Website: walmart
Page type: billing-address
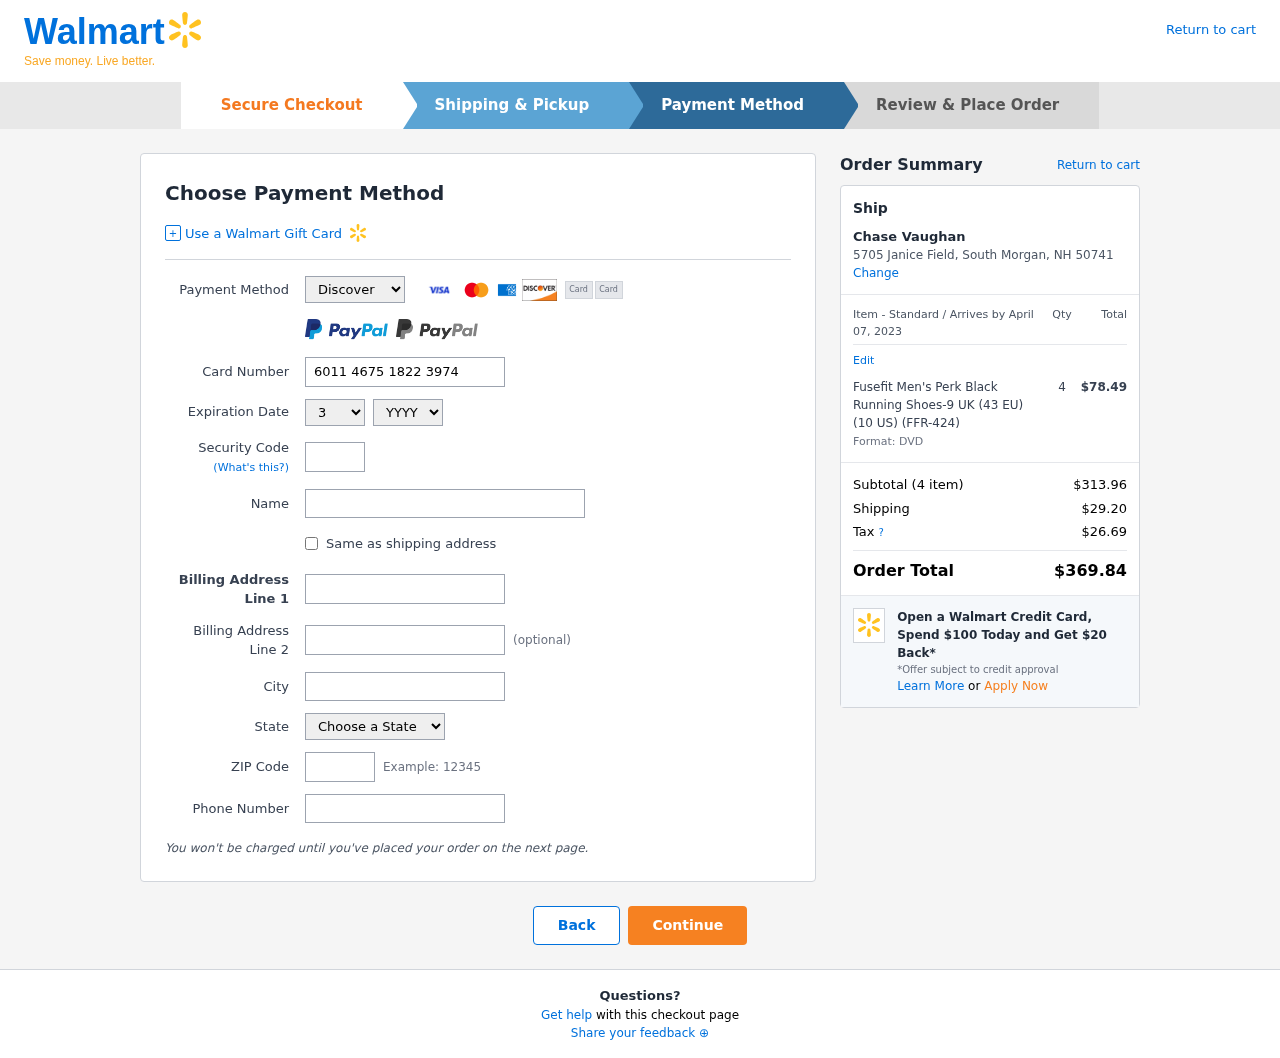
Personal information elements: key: PII_CARD_CVV
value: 827
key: PII_CARD_EXPIRY_MONTH
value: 03
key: PII_CARD_EXPIRY_YEAR
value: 30
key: PII_CARD_NUMBER
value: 6011 4675 1822 3974
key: PII_CARD_TYPE
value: Discover
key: PII_CITY
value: South Morgan
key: PII_CITY_STATE_ZIP
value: South Morgan, NH 50741
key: PII_FULLNAME
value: Chase Vaughan
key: PII_PHONE
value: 2633605432
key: PII_POSTCODE
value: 50741
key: PII_STATE
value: New Hampshire
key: PII_STREET
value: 5705 Janice Field
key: PII_FULLNAME2
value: Chase Vaughan
Product elements: key: PRODUCT1_NAME
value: Fusefit Men's Perk Black Running Shoes-9 UK (43 EU) (10 US) (FFR-424)
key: PRODUCT1_PRICE
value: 78.49
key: PRODUCT1_QUANTITY
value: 4
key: PRODUCT1_DESC
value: Format: DVD
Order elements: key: ORDER_DELIVERY_DATE
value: April 07, 2023
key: ORDER_NUM_ITEMS
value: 4
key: ORDER_SUBTOTAL
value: $313.96
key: ORDER_SHIPPING_COST
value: $29.20
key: ORDER_TAX
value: $26.69
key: ORDER_TOTAL
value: $369.84